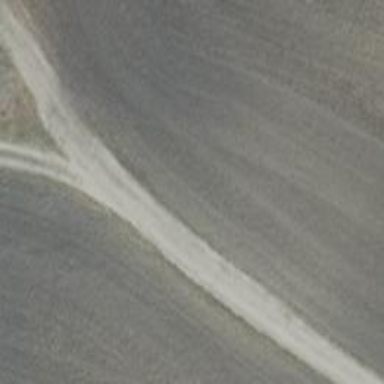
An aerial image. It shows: Track with pebblestone surface graded as grade3.